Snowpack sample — Buffalo Mountain, Silverthorne, Colorado, USA (2/22/26, 2:02 PM MST)
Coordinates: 39.622, -106.113
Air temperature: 33 °F
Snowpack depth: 63 cm
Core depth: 30 cm
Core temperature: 26.6 °F
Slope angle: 11°, slope face: 116°
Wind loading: low
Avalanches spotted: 0
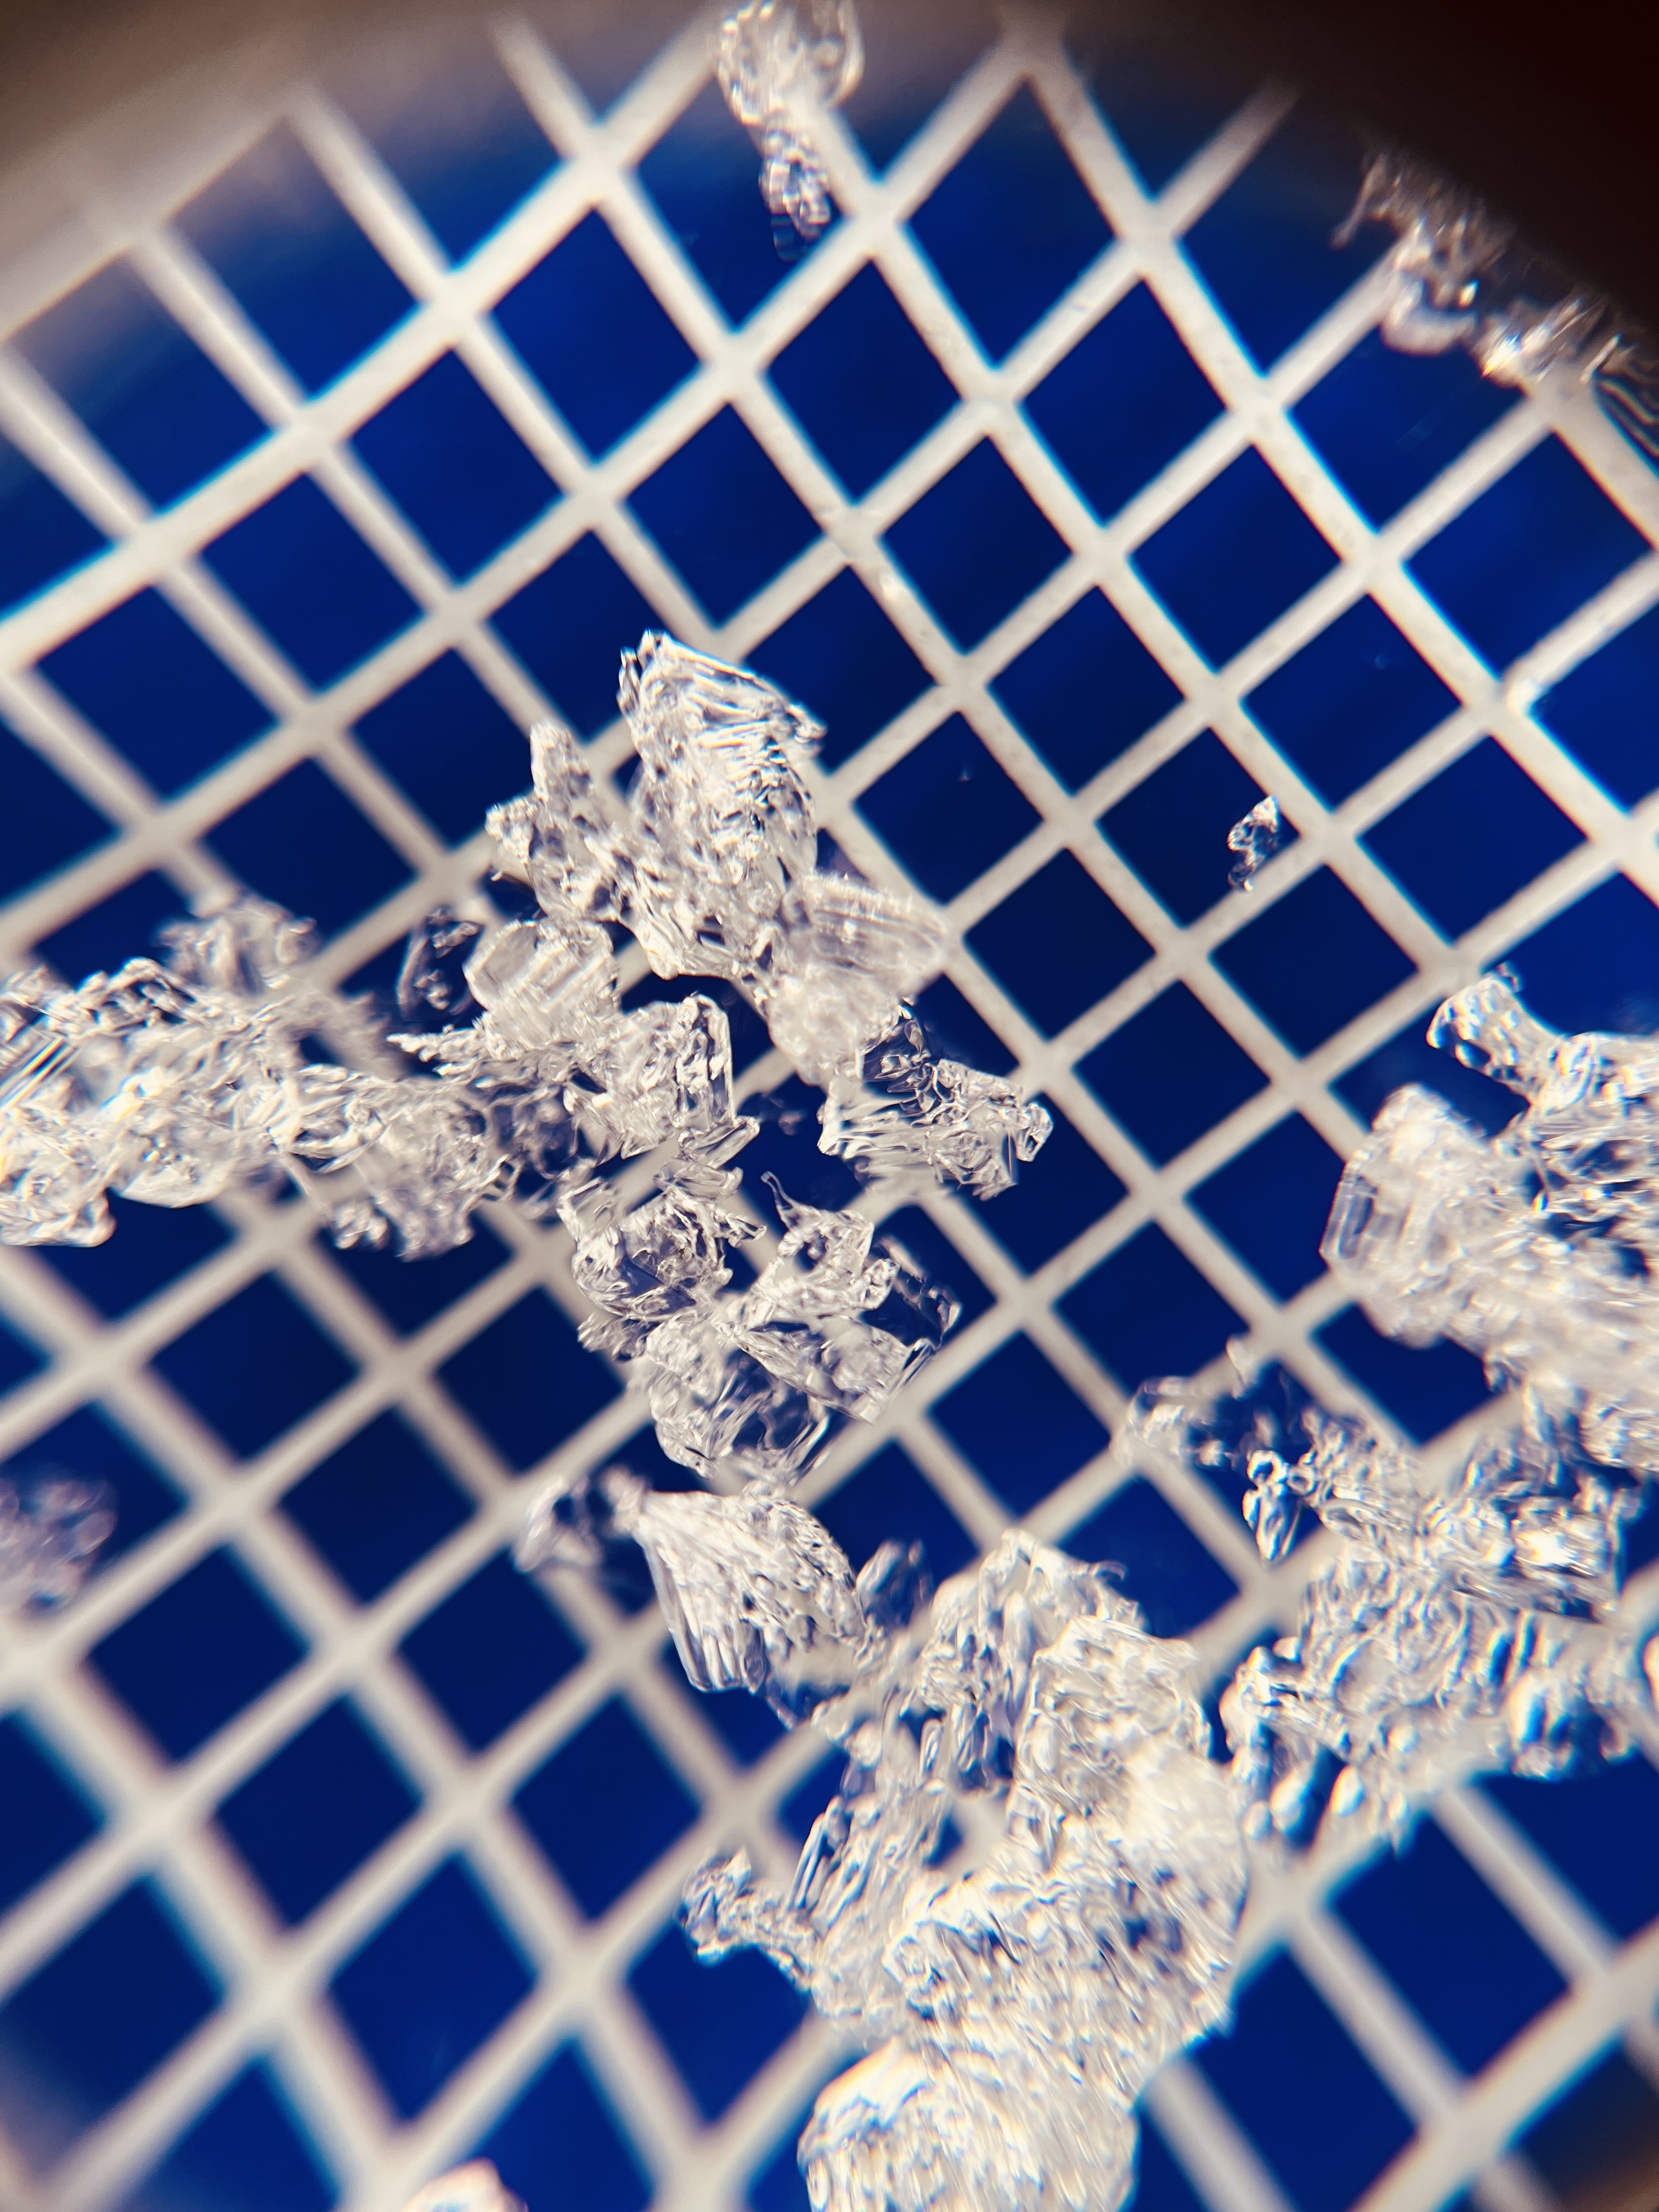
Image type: magnified_profile
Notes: In a firebreak similar to site 1, minimal wind loading with no spotted avalanches (not many faces in view though)